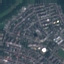
Label: Residential